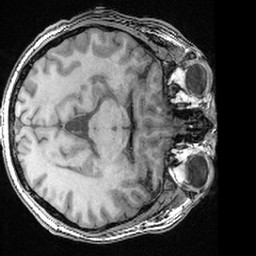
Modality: T1w
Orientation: axial
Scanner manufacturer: ge
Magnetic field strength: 3 T
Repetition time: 0.008572 s
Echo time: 0.003384 s